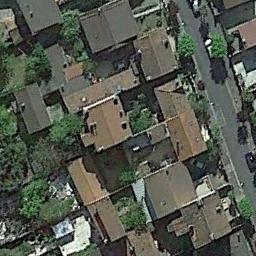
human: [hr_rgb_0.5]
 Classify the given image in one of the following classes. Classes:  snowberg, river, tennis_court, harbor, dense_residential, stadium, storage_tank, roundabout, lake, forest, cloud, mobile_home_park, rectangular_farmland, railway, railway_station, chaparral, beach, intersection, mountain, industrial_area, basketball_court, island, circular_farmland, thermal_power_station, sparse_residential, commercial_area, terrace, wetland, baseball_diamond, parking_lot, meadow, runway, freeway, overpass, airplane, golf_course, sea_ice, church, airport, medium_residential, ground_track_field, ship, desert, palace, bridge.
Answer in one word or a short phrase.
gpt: dense_residential